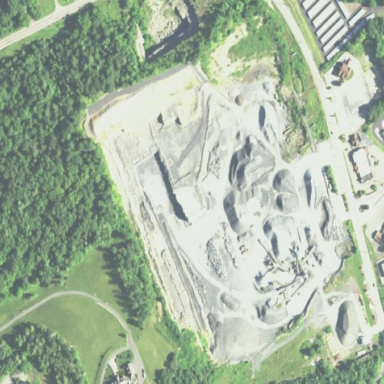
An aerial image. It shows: Quarry area.